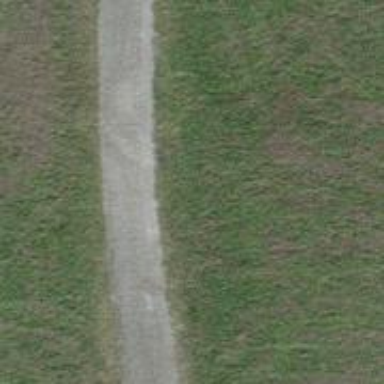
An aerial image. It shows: Asphalt track with grade 1 tracktype.